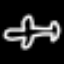
Label: airplane